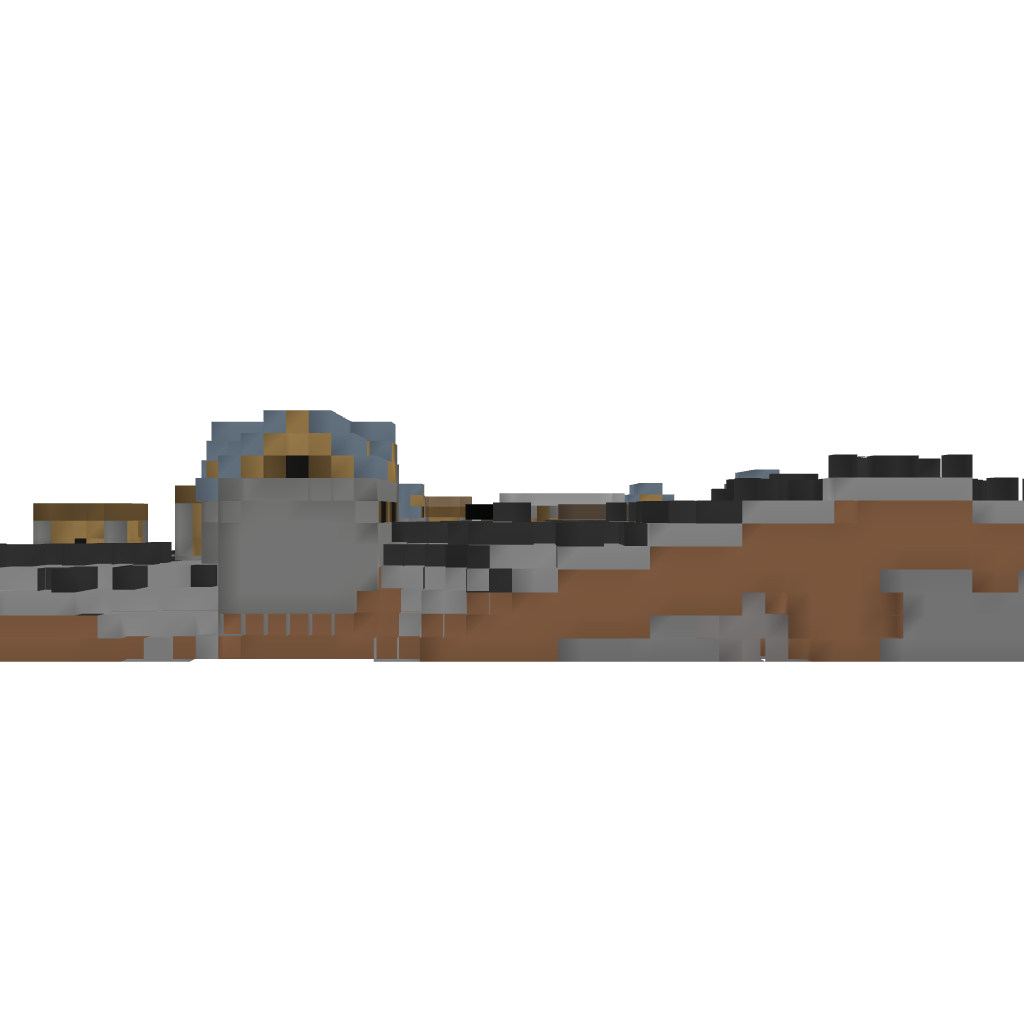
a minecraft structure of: Default NPC town -unfortified-